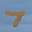
Label: 7